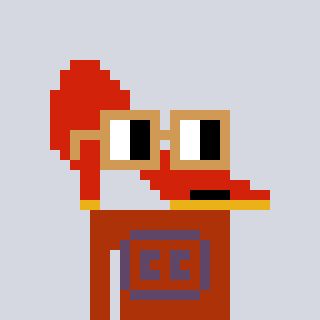
a pixel art character with square brown glasses, a highheel-shaped head and a hotbrown-colored body on a cool background